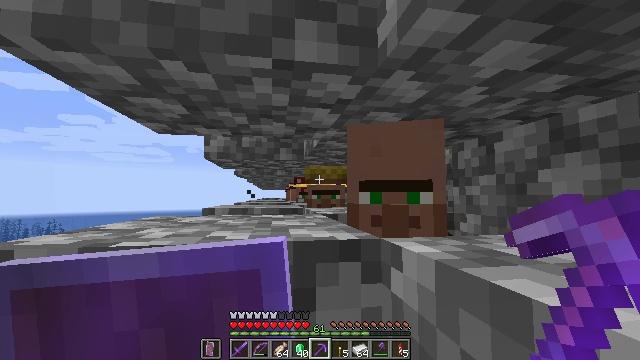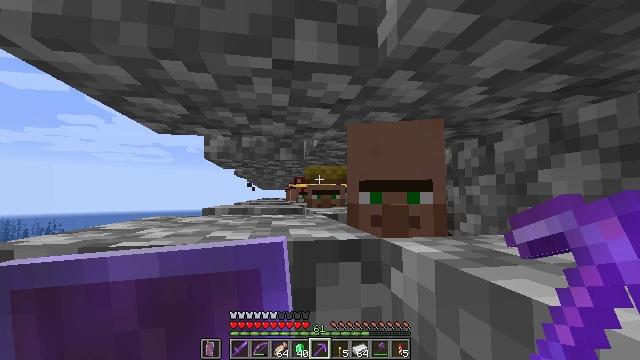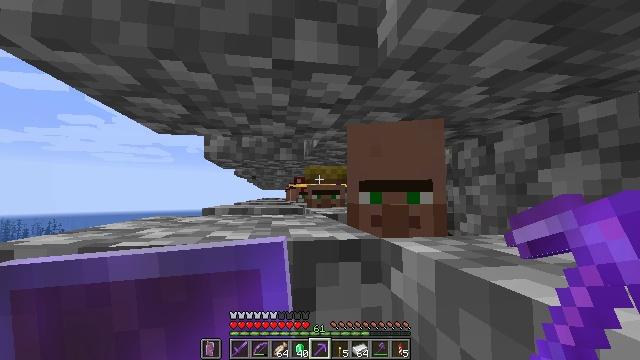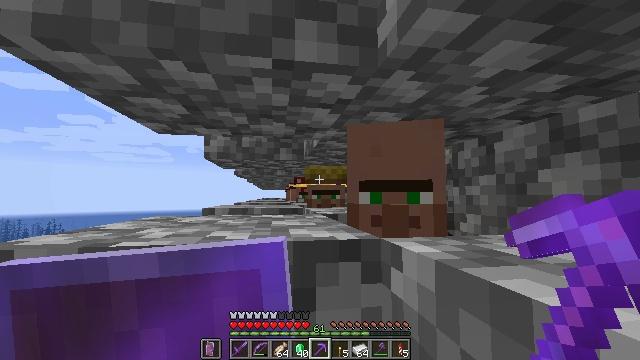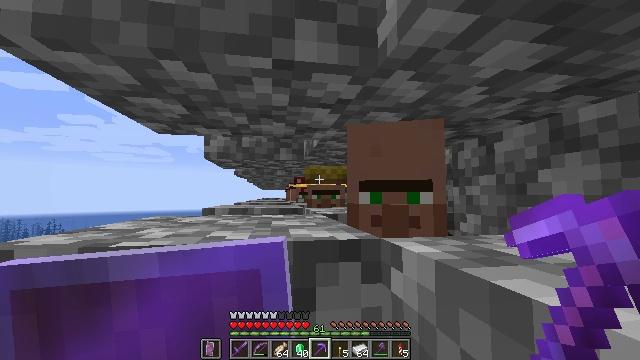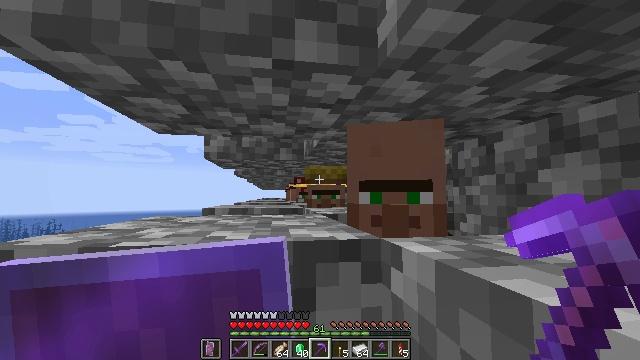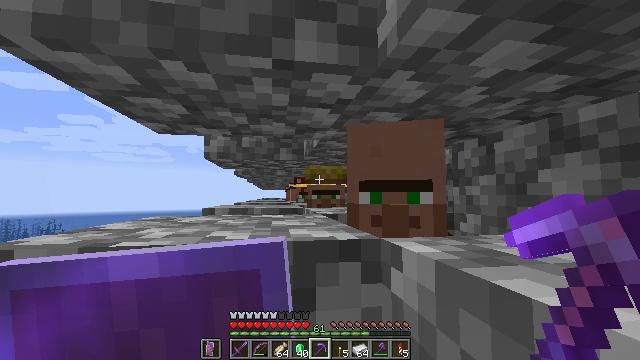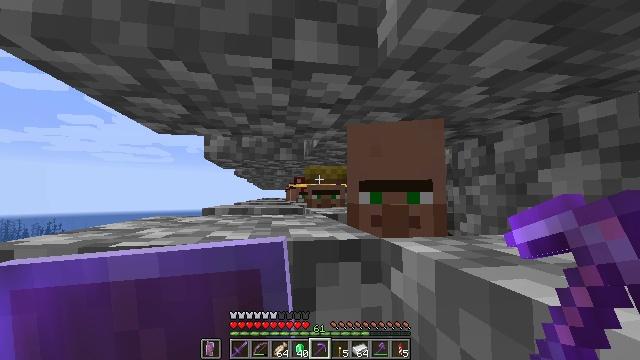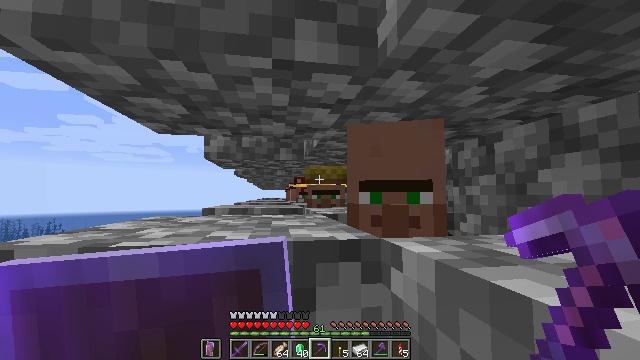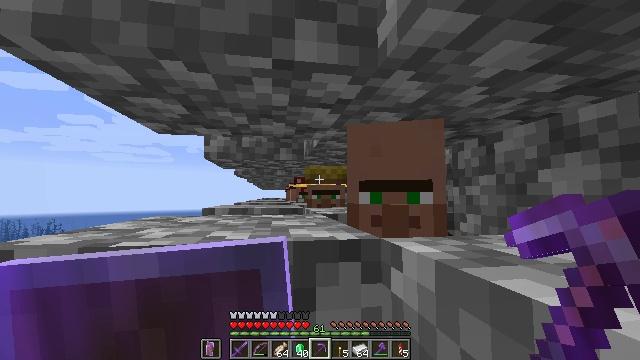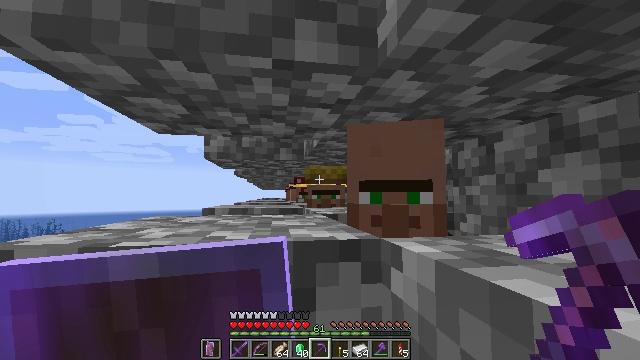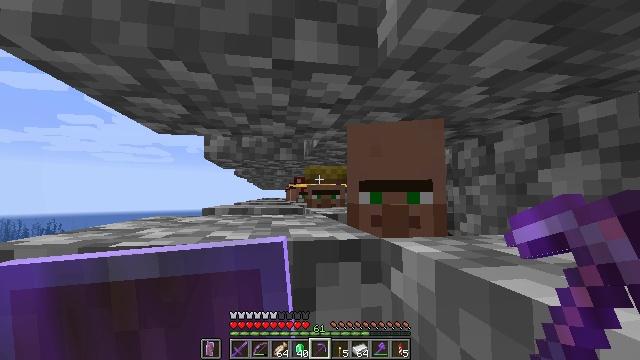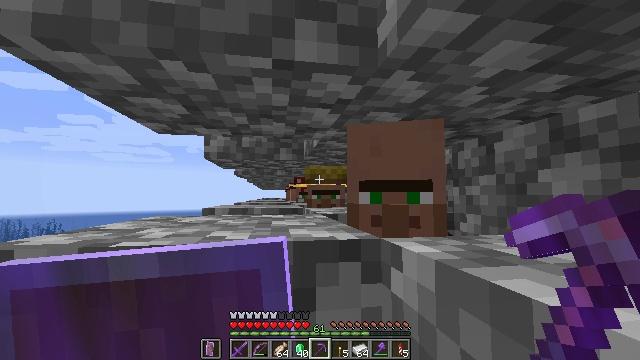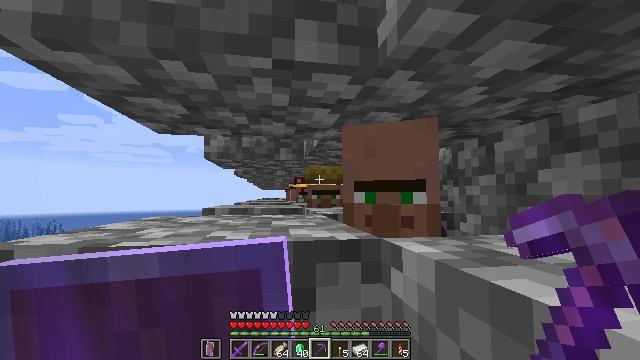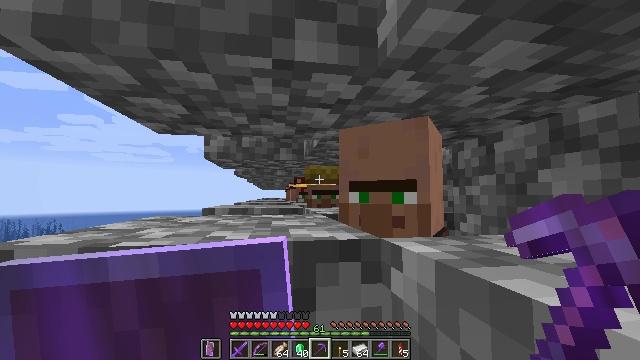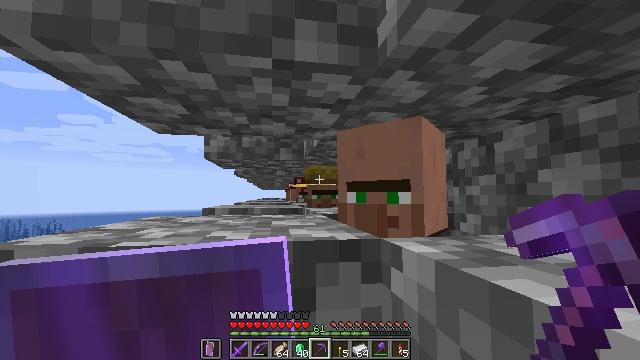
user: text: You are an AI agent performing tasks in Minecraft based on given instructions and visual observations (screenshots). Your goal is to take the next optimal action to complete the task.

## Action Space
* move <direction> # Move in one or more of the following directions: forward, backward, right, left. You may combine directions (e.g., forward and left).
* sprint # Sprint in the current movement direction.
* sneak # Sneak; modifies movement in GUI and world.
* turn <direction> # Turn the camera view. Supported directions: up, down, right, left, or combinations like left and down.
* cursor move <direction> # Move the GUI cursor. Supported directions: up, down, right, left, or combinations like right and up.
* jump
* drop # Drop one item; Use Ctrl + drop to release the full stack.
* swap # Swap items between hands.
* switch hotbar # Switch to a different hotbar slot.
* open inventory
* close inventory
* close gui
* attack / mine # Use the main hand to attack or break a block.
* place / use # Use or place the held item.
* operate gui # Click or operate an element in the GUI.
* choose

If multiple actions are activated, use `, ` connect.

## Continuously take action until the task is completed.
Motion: motion action
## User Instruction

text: Craft the chainmail helmet using the crafting table.
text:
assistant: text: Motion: no_op
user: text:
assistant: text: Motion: no_op
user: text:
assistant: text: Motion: no_op
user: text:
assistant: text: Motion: no_op
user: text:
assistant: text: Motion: no_op
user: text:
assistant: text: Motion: no_op
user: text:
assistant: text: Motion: no_op
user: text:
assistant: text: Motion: no_op
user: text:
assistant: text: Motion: no_op
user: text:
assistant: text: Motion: no_op
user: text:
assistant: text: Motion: no_op
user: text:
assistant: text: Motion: no_op
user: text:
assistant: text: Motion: no_op
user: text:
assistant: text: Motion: no_op
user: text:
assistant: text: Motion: no_op
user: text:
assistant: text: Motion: no_op
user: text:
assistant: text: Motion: no_op
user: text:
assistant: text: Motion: no_op
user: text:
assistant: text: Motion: no_op
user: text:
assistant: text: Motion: no_op
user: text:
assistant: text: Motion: no_op
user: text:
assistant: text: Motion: no_op
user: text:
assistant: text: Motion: no_op
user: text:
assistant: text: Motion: no_op
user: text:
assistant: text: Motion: no_op
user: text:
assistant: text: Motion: no_op
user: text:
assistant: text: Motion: no_op
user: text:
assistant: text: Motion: no_op
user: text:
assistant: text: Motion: no_op
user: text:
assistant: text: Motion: no_op